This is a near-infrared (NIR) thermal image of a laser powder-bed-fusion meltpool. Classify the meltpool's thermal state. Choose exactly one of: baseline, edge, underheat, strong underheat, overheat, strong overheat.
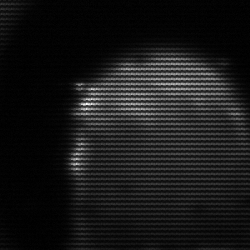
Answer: edge